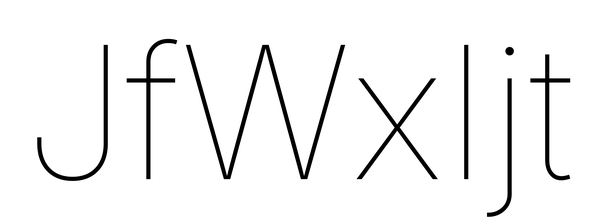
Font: Inter_Thin